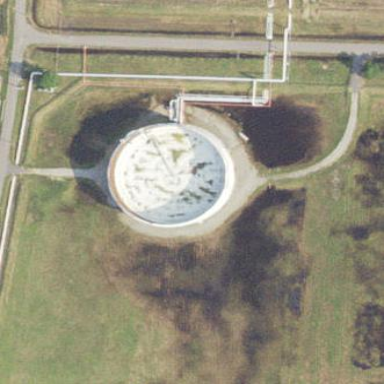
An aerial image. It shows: Storage tank created as man-made structure.